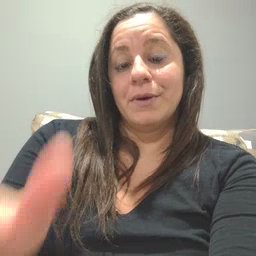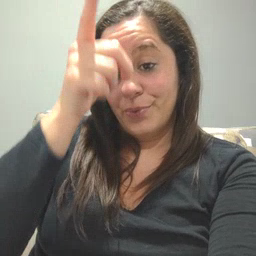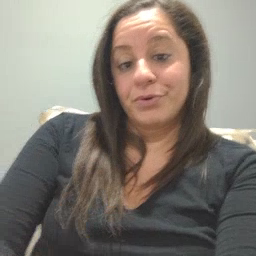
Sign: brother